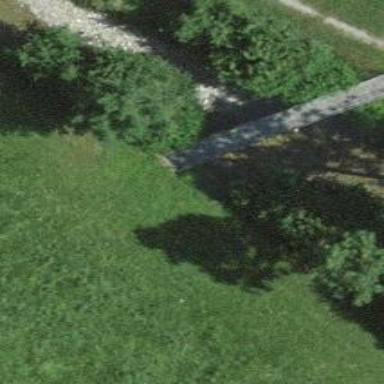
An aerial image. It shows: Path on bridge.